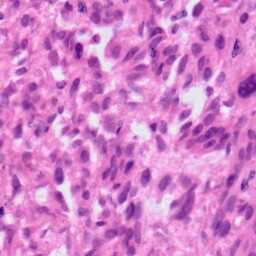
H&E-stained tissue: Skin